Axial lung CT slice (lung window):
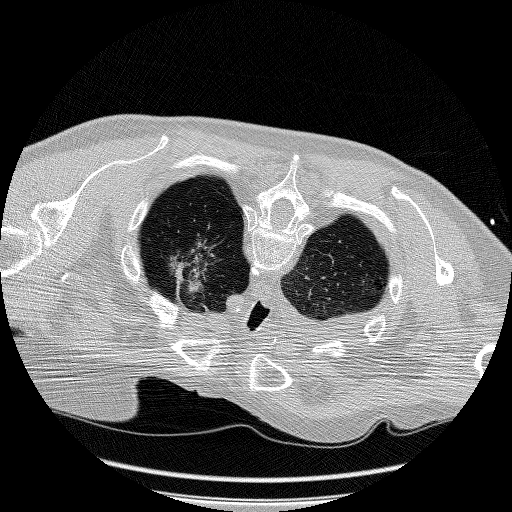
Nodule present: no